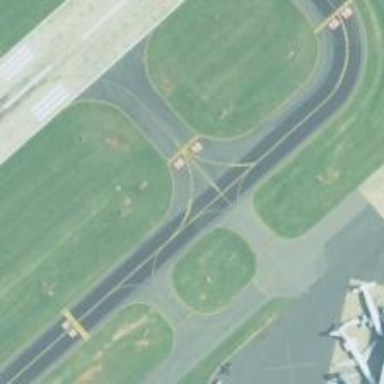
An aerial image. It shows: Image of taxiway at airport.